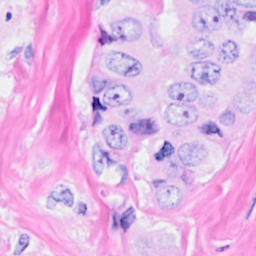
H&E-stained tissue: Breast